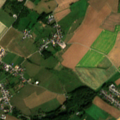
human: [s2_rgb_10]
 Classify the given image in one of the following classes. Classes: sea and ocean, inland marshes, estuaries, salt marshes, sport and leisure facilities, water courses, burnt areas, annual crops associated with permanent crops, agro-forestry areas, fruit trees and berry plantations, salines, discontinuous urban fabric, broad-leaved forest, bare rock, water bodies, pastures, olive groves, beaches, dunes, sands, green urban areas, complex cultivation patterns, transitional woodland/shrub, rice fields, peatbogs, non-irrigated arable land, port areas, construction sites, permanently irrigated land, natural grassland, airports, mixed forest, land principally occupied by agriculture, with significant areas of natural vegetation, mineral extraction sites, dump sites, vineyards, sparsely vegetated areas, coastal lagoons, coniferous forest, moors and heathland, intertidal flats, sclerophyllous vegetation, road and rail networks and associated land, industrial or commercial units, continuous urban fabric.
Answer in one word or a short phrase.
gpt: discontinuous urban fabric, non-irrigated arable land, pastures, complex cultivation patterns